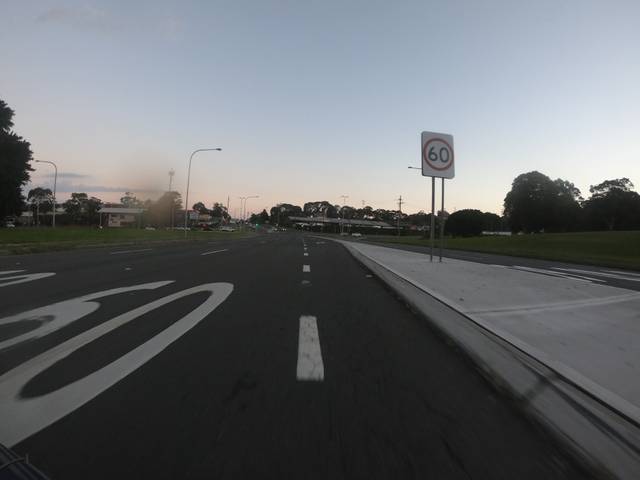
Region: Australia
Coordinates: -34.477, 150.887